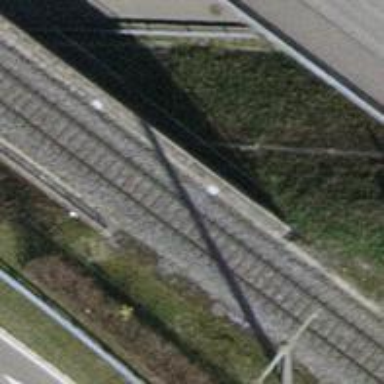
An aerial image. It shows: Single-track railway bridge with electrified contact line.